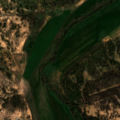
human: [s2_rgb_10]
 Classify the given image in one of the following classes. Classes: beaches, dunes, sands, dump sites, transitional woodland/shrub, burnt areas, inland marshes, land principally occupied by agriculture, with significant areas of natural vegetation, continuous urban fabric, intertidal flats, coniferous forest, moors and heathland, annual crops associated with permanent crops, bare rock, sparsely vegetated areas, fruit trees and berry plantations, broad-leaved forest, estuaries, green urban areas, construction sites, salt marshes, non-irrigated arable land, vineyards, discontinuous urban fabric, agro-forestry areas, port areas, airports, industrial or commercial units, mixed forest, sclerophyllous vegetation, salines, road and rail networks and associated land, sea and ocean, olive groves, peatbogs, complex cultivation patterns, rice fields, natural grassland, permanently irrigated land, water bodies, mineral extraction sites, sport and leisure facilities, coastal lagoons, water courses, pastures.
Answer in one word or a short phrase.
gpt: permanently irrigated land, agro-forestry areas, broad-leaved forest